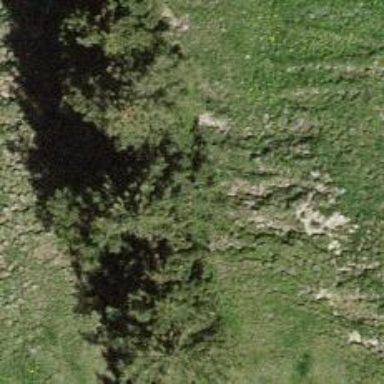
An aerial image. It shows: Needle-leaved tree in nature.